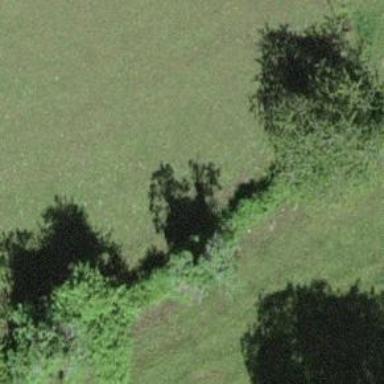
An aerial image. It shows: Hedge acting as barrier.